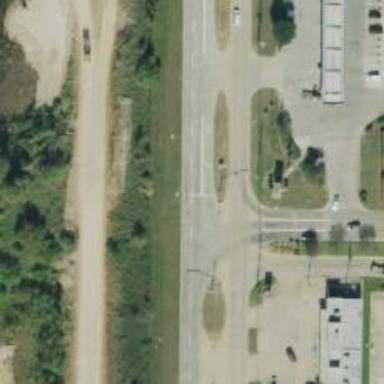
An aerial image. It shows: Secondary road.